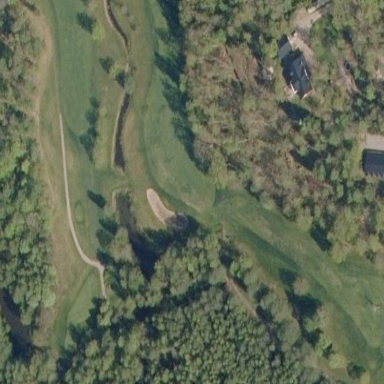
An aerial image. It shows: Golf rough area.